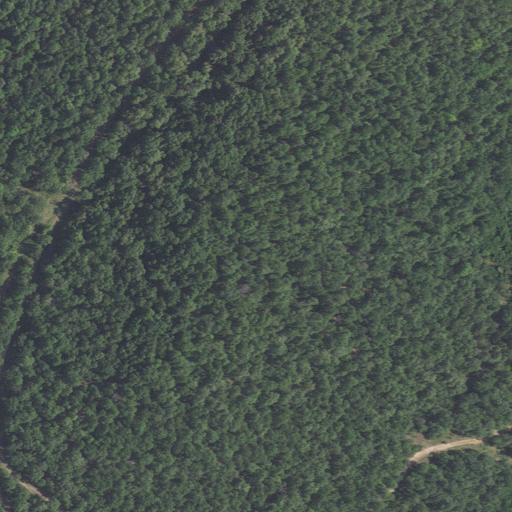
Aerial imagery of mountain in Arkansas named Bluff Field Mountain containing deciduous forest, mixed forest, open development, and evergreen forest